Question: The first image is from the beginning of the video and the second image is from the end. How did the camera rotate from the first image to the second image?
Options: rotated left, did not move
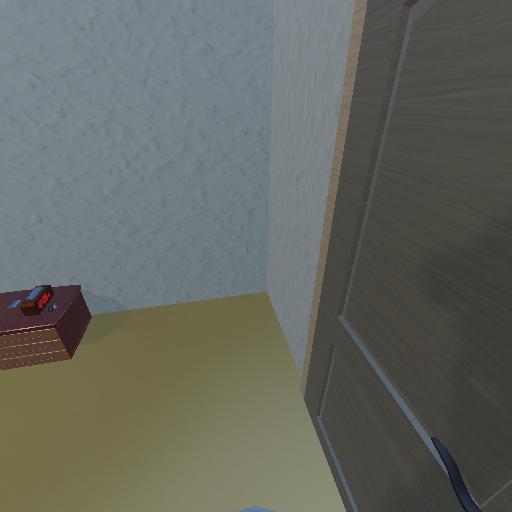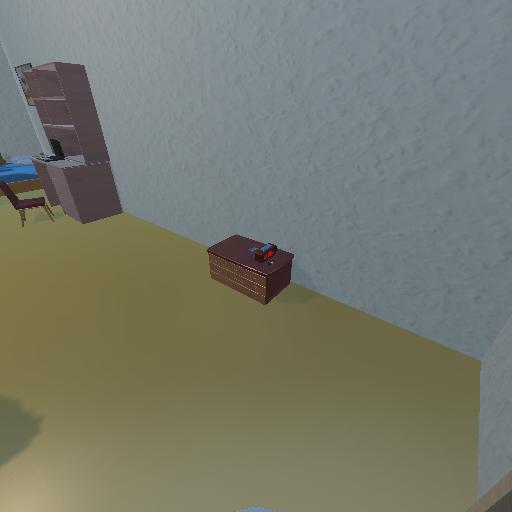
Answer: rotated left